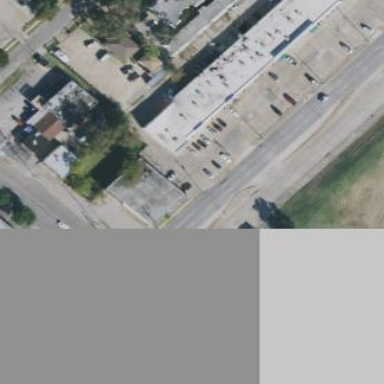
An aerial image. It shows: Commercial area.